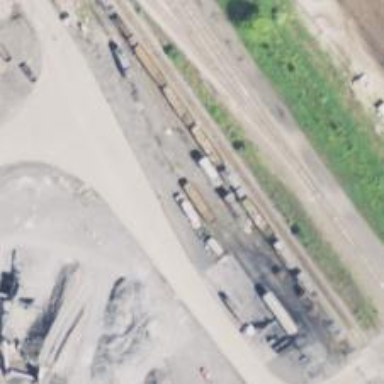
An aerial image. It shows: Rail spur service.